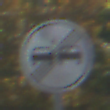
Verkehrszeichen: EndeUeberholverbot
Umgebung: Outdoor, Urban
Tageszeit: Midday
Wetter: Clear
Licht: Natural
Jahreszeit: NotSpecified
Kontrast: HighContrast